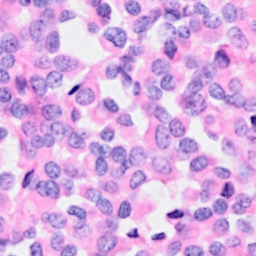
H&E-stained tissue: Breast